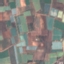
Label: PermanentCrop